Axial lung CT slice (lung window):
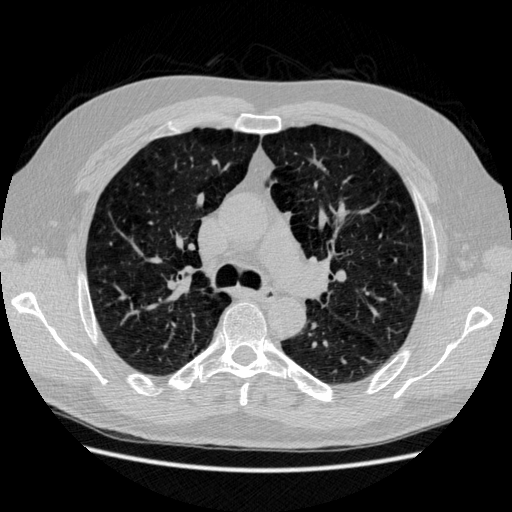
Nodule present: no